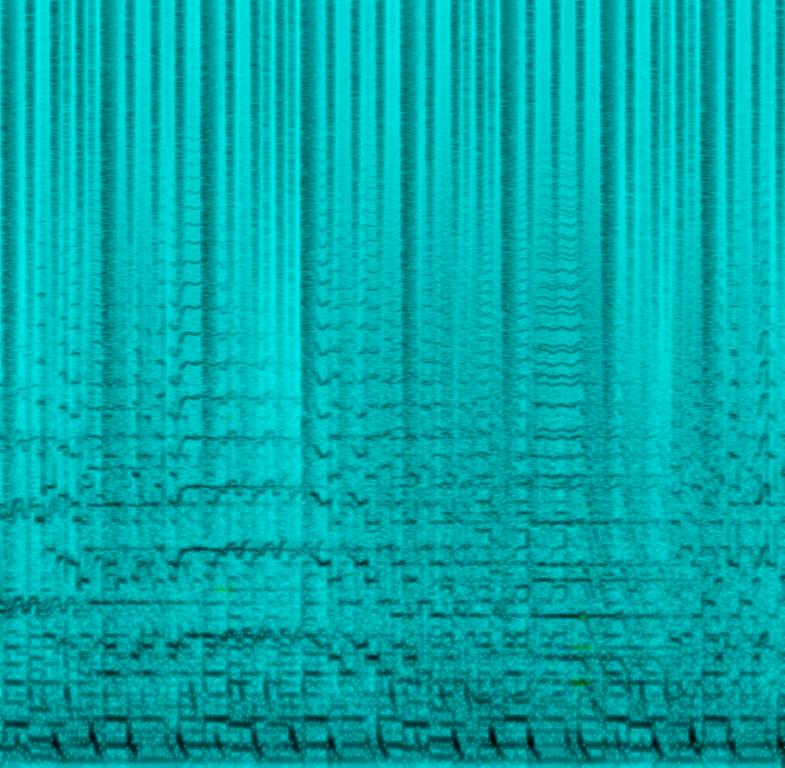
The track would fit the funk fusion music genre. The main melodic element is a synth electric guitar that plays a solo with a lot of energy and presence. In the background a drum loop that sounds very electronic is played. The music is upbeat and simple. This song would fit a car racing video game.